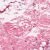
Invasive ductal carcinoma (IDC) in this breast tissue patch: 0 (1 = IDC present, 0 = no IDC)